Question: I'm using this code to open iTunes Store app and search for specific music:
'''
NSString *iTunesLink = [NSString stringWithFormat:@"http://search.itunes.apple.com/WebObjects/MZSearch.woa/wa/search?entity=album&media=all&page=1&restrict=true&startIndex=0&term=TERM_NAME"];
NSURL *url = [NSURL URLWithString:iTunesLink];
[[UIApplication sharedApplication] openURL:url];
'''
Code works fine on iOS7, by changing TERM_NAME value I can search whatever I want. The issue on iOS8 is that somehow search term is appended and prepended by ( " ) symbols. I'm using log to check what's the value of my NSURL but it looks fine.

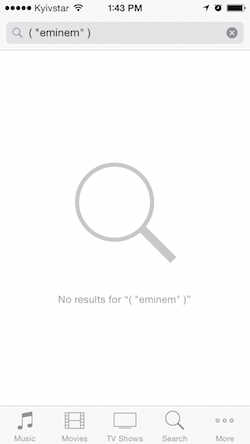
Answer: This code worked for me:
'''
NSString *artist = @"artist";
NSString *title = @"title";
NSOperationQueue *operationQueue = [NSOperationQueue new];
NSString *baseURLString = @"https://itunes.apple.com/search";
NSString *searchTerm = [NSString stringWithFormat:@"%@ %@", artist, title];
NSString *searchUrlString = [NSString stringWithFormat:@"%@?media=music&entity=song&term=%@&artistTerm=%@&songTerm=%@", baseURLString, searchTerm, artist, title];
searchUrlString = [searchUrlString stringByReplacingOccurrencesOfString:@" " withString:@"+"];
searchUrlString = [searchUrlString stringByAddingPercentEscapesUsingEncoding:NSUTF8StringEncoding];
NSURL *searchUrl = [NSURL URLWithString:searchUrlString];
NSURLRequest *request = [NSURLRequest requestWithURL:searchUrl];
[NSURLConnection sendAsynchronousRequest:request queue:operationQueue completionHandler:^(NSURLResponse* response, NSData* data, NSError* error)
{
if (error)
{
NSLog(@"Error: %@", error);
}
else
{
NSError *jsonError = nil;
NSDictionary *dict = [NSJSONSerialization JSONObjectWithData:data options:0 error:&jsonError];
if (jsonError)
{
NSLog(@"JSON Error: %@", jsonError);
}
else
{
NSArray *resultsArray = dict[@"results"];
if(resultsArray.count == 0)
{
dispatch_async(dispatch_get_main_queue(), ^{
UIAlertView *alert = [[UIAlertView alloc] initWithTitle:@"917xfm" message:[NSString stringWithFormat:@"No results returned."] delegate:self cancelButtonTitle:@"OK" otherButtonTitles:nil];
[alert show];
[alert release];
});
}
else
{
NSDictionary *trackDict = resultsArray[0];
NSString *trackViewUrlString = trackDict[@"trackViewUrl"];
if (trackViewUrlString.length)
{
NSURL *trackViewUrl = [NSURL URLWithString:trackViewUrlString];
dispatch_async(dispatch_get_main_queue(), ^{
[[UIApplication sharedApplication] openURL:trackViewUrl];
});
}
}
}
}
}];
'''